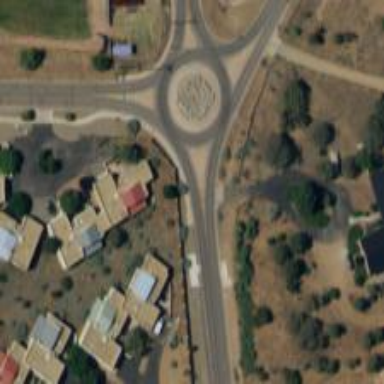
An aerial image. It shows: Tertiary road leading to roundabout junction.